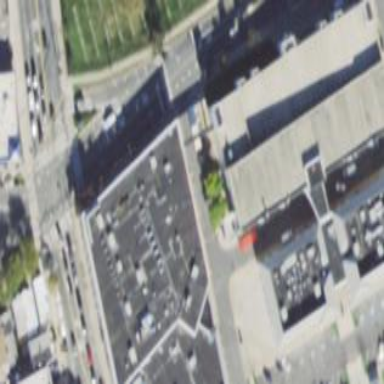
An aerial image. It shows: Multi-storey garage used for parking.